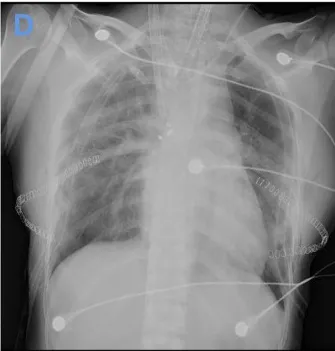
Imaging and pathological data of the patient. (D) X-ray of the chest on the first postoperative day showing exudative changes in both lungs.
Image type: radiology (x_ray)